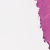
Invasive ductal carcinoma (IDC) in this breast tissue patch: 0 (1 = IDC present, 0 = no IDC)